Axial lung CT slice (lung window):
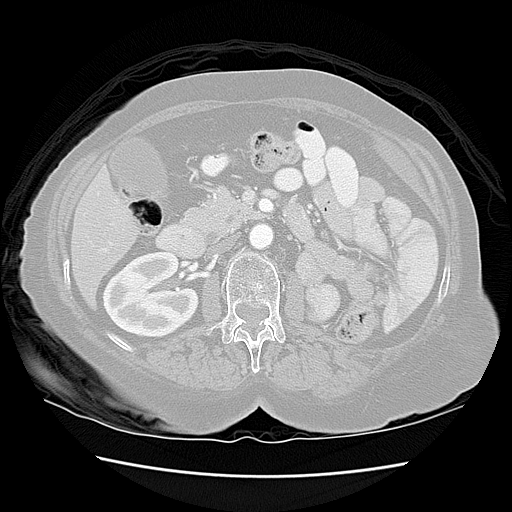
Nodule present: no